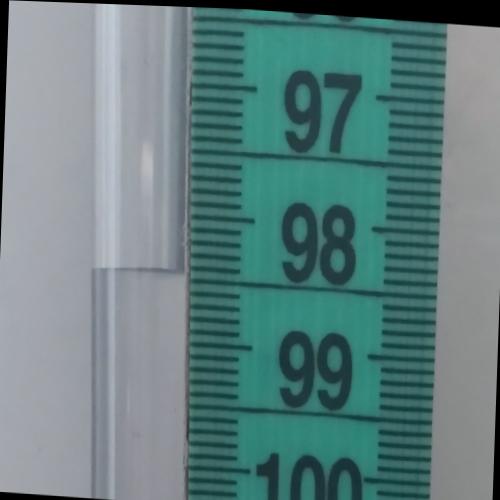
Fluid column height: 98.4 cm